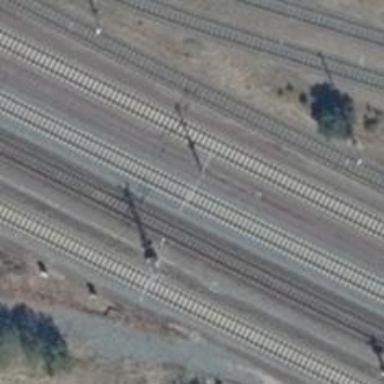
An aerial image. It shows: Railway milestone with catenary mast.